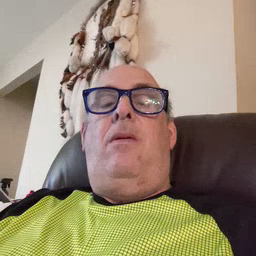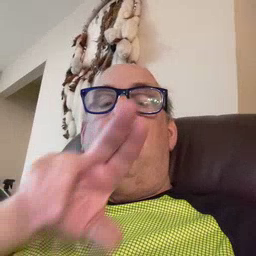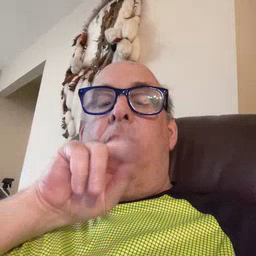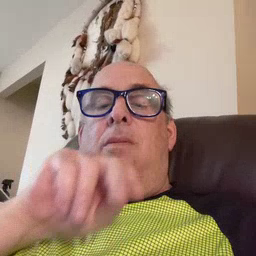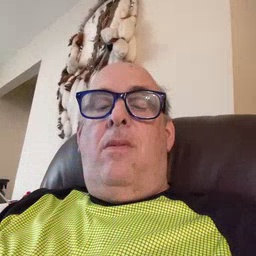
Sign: duck